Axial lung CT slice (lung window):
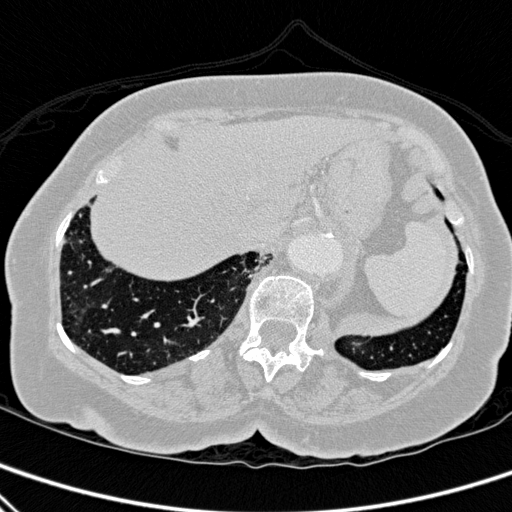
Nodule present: no